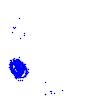
Particle: electron